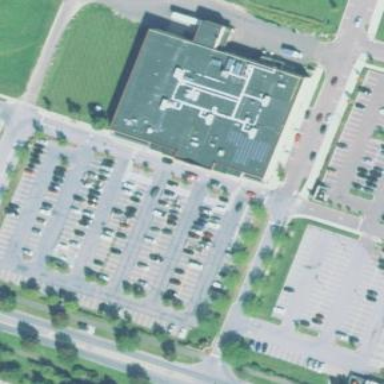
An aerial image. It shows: Parking area with surface.